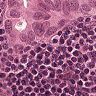
Metastatic tissue present: yes